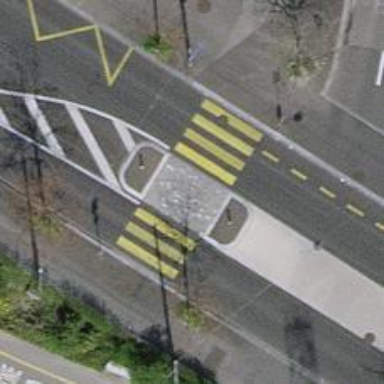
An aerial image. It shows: Asphalt footway with marked crossing that includes pedestrian island.